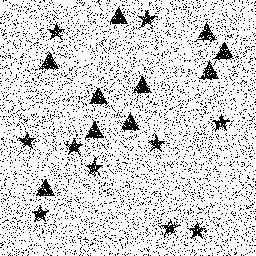
Squares: 0
Triangles: 10
Stars: 10
Total shapes: 20